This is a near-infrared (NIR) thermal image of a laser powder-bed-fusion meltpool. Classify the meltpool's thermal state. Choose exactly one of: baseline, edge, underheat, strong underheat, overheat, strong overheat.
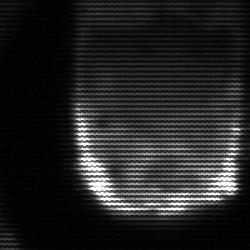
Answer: baseline